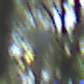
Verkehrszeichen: EinbahnstrasseRechtsweisend
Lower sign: RichtungsangabeDurchPfeile9
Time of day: Midday
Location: Outdoor (Nature)
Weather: Clear
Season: NotSpecified
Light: Natural